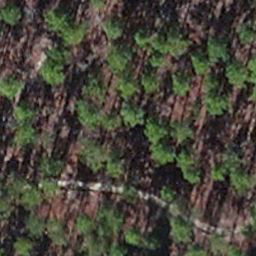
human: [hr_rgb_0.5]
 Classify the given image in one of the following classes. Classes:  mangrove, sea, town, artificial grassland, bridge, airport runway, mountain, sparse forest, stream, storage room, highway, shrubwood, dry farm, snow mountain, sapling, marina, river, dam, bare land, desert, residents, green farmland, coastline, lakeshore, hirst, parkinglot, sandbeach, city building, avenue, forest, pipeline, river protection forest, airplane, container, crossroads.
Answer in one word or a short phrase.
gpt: sapling